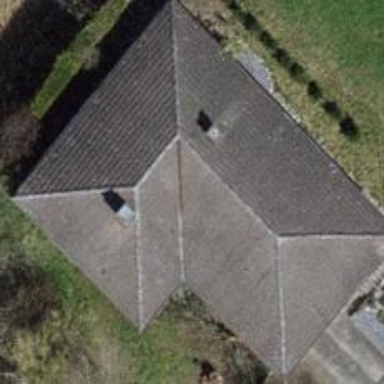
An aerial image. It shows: Building with tile roof.